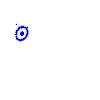
Particle: kaon